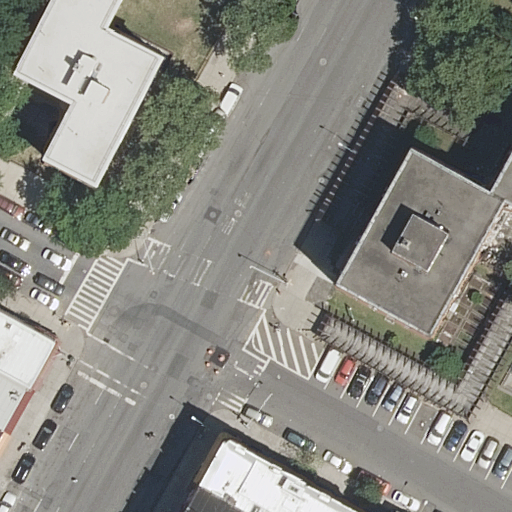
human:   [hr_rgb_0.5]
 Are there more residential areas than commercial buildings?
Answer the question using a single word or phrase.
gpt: yes

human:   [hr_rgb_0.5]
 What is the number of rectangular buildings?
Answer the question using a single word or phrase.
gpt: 4

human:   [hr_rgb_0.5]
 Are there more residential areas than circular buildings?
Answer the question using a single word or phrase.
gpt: yes

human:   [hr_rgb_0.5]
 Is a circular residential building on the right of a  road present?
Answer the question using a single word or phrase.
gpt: no

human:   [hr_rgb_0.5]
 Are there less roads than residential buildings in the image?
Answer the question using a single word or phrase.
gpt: yes

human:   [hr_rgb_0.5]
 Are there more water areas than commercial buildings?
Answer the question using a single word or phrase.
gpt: no

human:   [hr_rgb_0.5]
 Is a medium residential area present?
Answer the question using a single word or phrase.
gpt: yes

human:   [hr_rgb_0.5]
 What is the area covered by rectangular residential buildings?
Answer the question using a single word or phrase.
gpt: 675m2

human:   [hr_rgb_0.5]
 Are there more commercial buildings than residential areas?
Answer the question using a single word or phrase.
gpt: no

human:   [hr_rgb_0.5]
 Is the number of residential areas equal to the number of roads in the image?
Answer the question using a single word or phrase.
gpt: yes

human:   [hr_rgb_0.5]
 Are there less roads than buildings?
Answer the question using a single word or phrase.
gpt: yes

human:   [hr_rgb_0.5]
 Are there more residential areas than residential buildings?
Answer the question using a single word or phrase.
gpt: no

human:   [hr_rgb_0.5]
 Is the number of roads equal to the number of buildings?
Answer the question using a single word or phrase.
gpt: no

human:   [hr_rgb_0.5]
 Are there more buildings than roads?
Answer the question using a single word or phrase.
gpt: yes

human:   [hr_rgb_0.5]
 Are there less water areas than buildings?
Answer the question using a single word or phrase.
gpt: yes

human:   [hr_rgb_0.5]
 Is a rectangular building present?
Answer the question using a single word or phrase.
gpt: yes

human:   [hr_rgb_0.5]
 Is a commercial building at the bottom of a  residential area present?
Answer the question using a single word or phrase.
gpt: no

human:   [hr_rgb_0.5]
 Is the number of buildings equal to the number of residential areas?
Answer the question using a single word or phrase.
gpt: no

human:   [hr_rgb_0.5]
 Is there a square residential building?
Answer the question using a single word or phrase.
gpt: no

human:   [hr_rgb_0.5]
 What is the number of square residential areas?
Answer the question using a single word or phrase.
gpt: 0

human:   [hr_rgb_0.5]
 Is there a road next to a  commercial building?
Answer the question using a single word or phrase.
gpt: no

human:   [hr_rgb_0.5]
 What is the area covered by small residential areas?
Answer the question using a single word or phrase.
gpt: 0m2

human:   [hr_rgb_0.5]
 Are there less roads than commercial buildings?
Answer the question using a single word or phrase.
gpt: no

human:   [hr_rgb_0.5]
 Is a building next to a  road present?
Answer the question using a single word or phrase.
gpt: yes

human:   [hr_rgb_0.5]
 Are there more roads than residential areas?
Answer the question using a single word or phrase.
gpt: no

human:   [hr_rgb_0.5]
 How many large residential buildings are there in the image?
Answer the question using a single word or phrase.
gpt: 2

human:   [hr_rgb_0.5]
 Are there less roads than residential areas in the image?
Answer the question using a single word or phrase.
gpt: no

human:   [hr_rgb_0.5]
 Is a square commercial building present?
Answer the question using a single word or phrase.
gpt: no

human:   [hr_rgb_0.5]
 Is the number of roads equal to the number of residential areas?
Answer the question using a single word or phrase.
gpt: yes

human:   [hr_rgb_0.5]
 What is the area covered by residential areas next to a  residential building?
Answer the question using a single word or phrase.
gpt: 7823m2

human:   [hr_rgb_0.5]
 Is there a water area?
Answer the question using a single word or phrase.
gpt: no

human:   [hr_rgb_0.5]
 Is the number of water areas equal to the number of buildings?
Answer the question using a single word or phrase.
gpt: no

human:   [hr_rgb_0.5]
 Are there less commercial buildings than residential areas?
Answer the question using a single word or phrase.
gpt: yes

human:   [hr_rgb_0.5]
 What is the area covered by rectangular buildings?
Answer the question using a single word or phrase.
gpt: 675m2

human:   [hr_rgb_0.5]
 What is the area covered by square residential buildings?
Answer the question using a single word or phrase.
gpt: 0m2

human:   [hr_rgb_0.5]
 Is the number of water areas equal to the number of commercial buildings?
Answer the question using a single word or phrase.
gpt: yes